Question: I have a winform application and this winform application has created few files. I want to implement "find target" function in my application to show those files. Those files located in a same folder. See the picture:

Let's say that I have created few files in '"C:\Test"' folder and this folder has this file: '"C:\Test\File1.txt"'. How to create "find target" functionality using VB.NET?
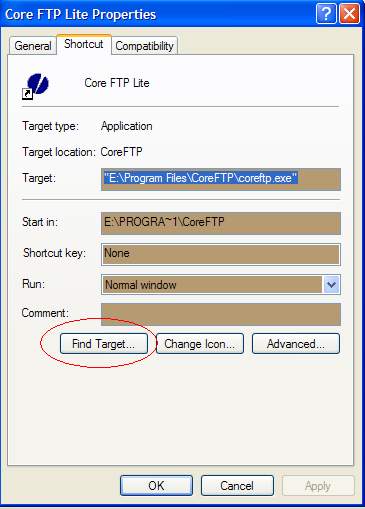
Answer: Use <URL> to start the Windows Explorer:
'''
Process.Start("explorer.exe", "/select," & "FILETOSELECT")
'''
With the '/select, [file]' parameter, you can highlight the file.